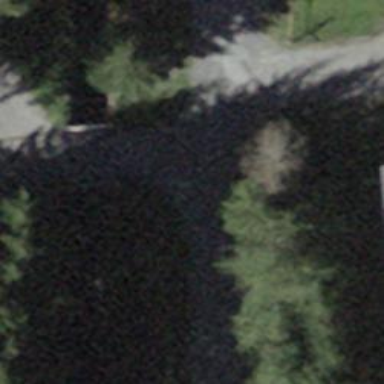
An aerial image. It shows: Residential road with asphalt surface that includes bridge.